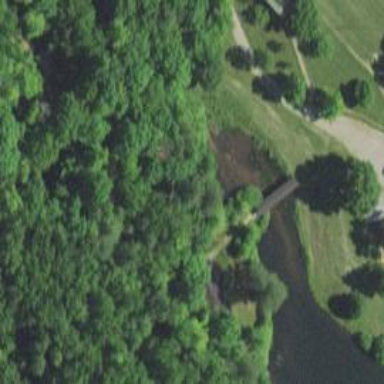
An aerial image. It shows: Covered bridge over path.